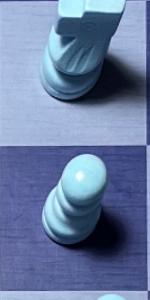
Label: Pawn_White